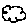
Label: cloud